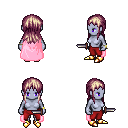
a pixel art fantasy rpg character, female body template, dark elf, purple skin, pink cape, red pants, white blonde unkempt hairstyle, bracelets, gold boots, dagger, four views (front, back, left, right), 2x2 character sprite sheet, small pixel art, hard edges, no anti-aliasing